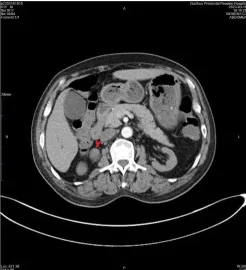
Enhanced CT of the urinary system: a soft tissue mass is visible within the right superior ureter, with mild enhancement noted on an enhanced scan. (tumor location flat against the 2nd-3rd lumbar vertebrae). The arrow points to the tumor:. Arterial phase.
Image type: radiology (ct)